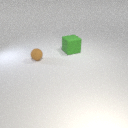
large green rubber cube to the right of small brown rubber sphere